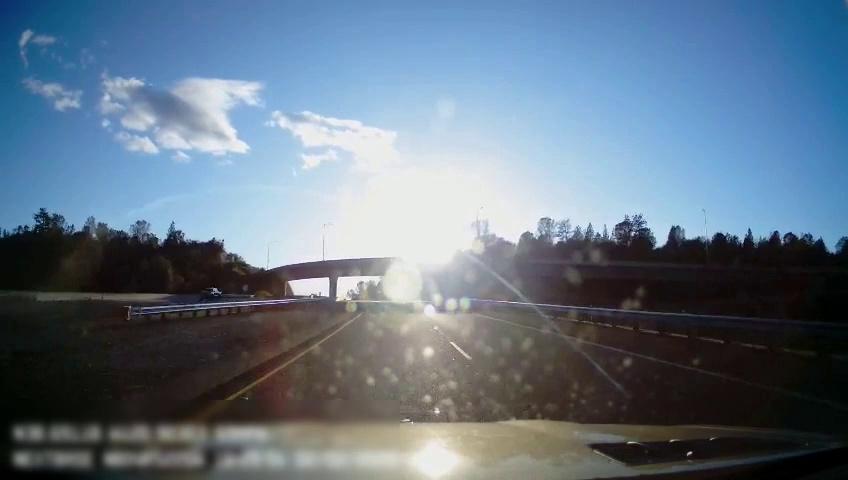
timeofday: Day
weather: Sunny
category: Drivable Space
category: Drivable Space
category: Vehicles | SUV
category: Lanes | Current Lane
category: Lanes | Current Lane
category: Lanes | Alternate Lane